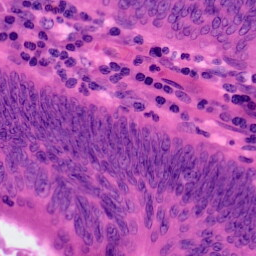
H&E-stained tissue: Colon